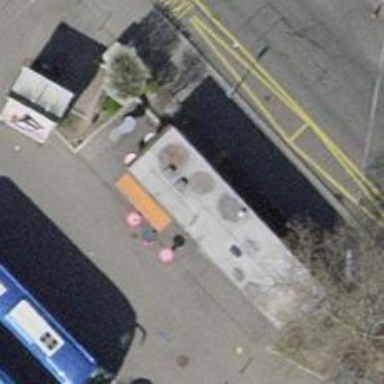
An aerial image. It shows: Toilets are available here.